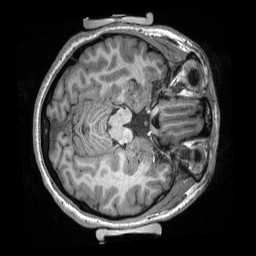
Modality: T1w
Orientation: axial
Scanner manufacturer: siemens
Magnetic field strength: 3 T
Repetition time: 2.3 s
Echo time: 0.00308 s